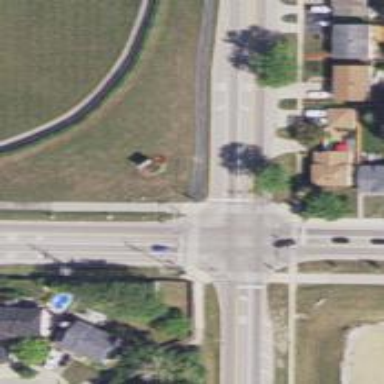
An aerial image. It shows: Crossing on the footway with zebra markings.